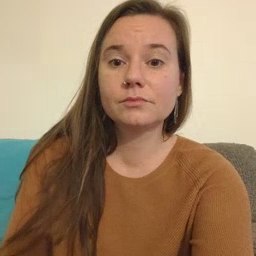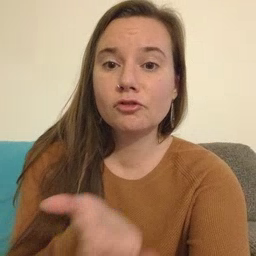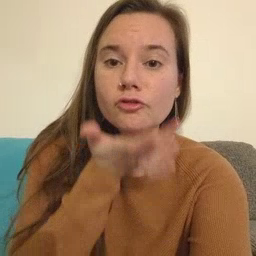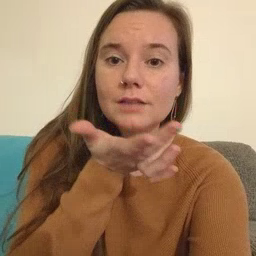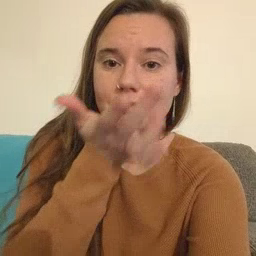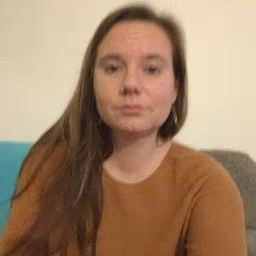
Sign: grass